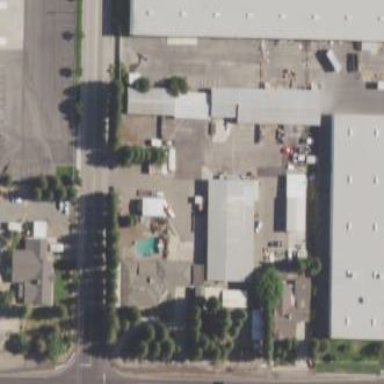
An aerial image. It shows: Industrial area with secondary use as warehouse.